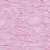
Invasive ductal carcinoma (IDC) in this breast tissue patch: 0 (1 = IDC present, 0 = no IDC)